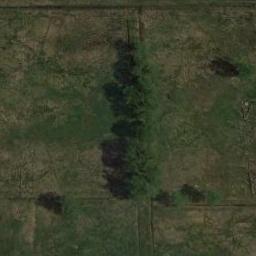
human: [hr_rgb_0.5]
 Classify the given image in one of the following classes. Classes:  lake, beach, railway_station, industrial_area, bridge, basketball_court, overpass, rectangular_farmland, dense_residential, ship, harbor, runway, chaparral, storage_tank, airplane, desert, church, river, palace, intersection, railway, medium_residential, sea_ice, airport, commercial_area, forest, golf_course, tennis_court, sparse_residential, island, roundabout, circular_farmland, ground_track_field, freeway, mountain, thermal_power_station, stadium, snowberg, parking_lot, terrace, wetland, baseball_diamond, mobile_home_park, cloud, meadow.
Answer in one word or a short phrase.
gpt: meadow